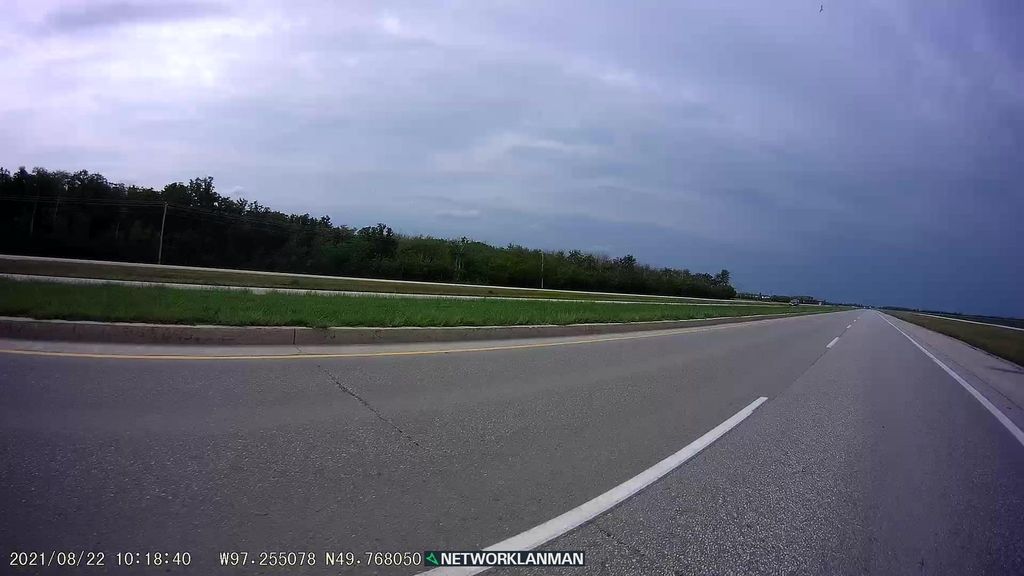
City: winnipeg